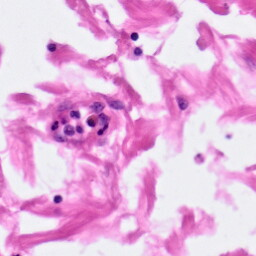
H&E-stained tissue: Pancreatic